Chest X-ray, AP view. Patient: 58 years old, sex M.
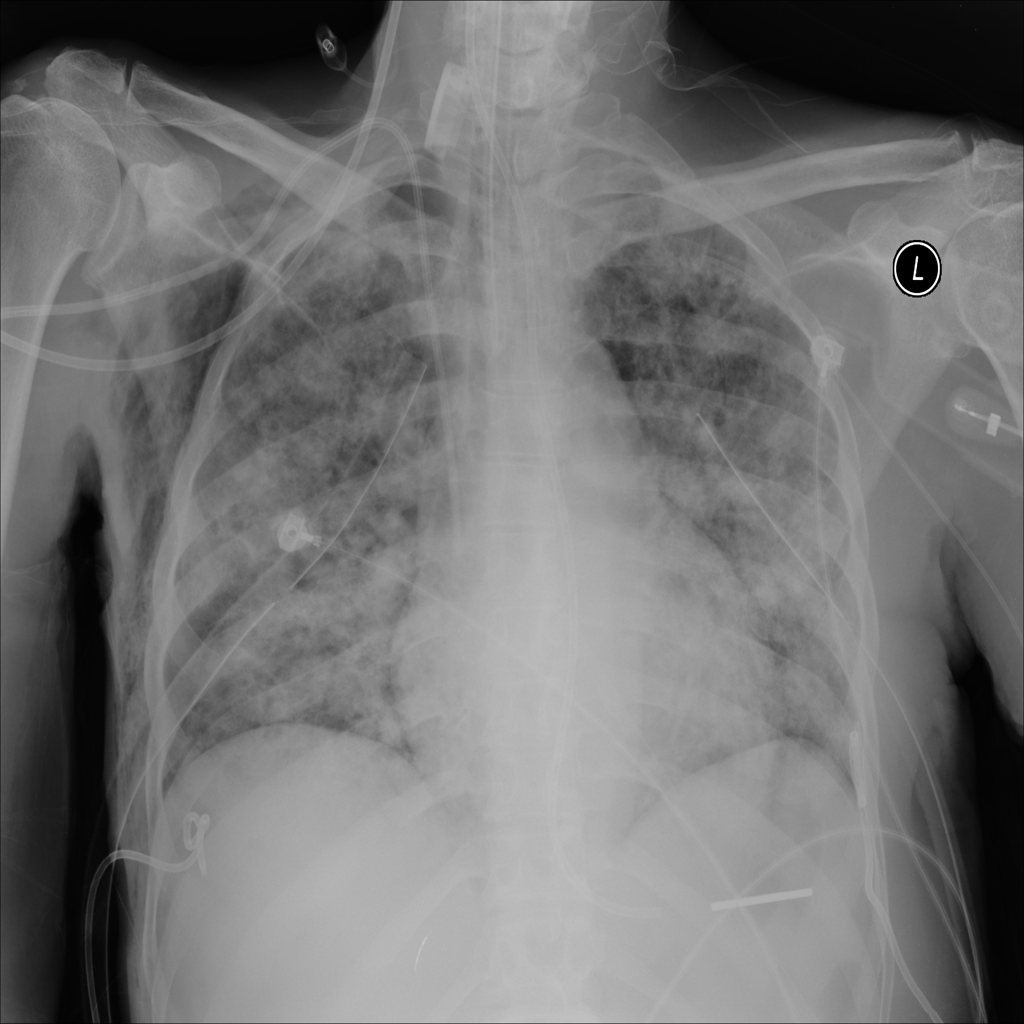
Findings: Infiltration, Pneumothorax